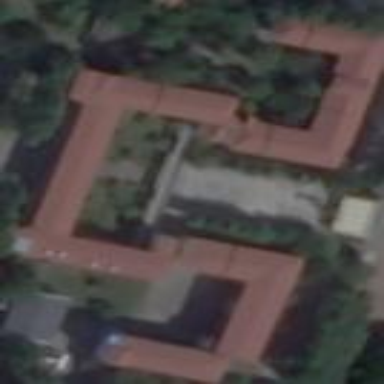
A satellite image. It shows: School building.